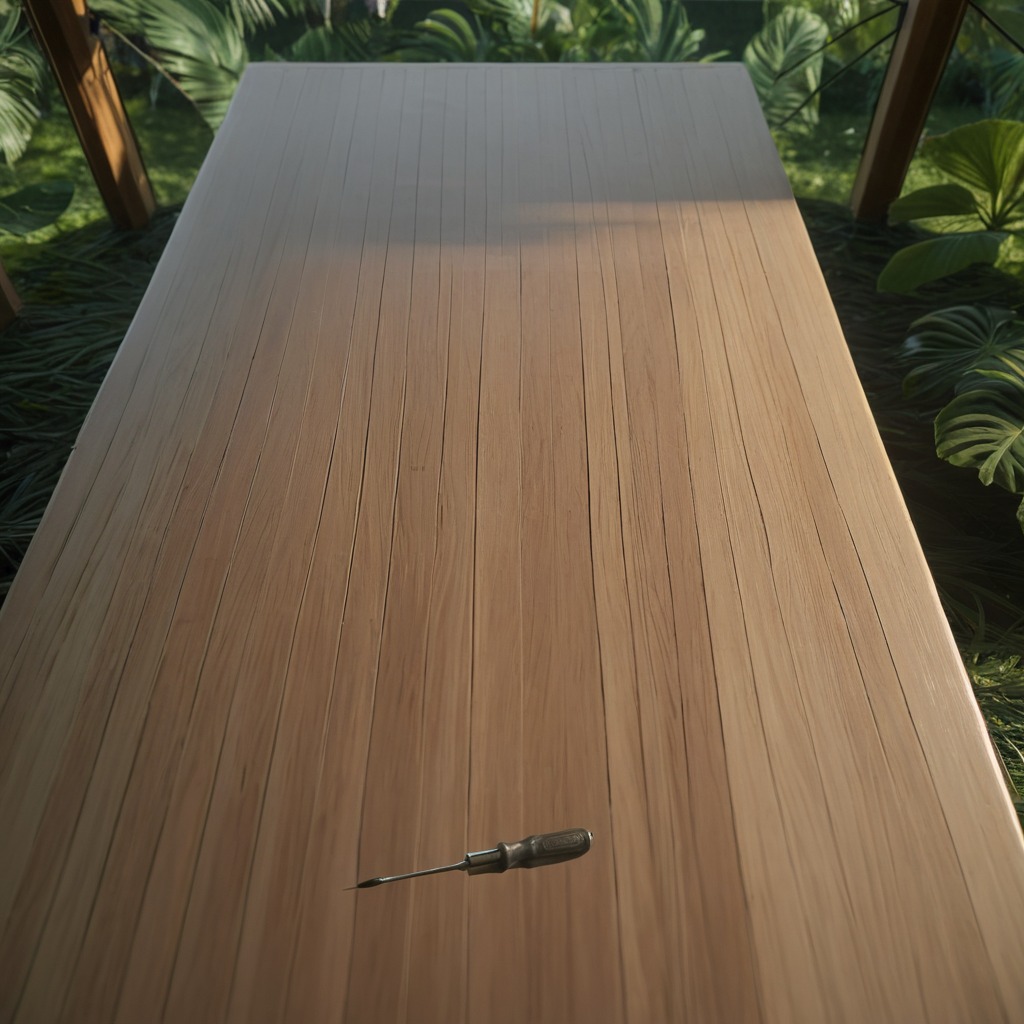
A screwdriver is lying on a wooden table inside a jungle field workshop tent humid ambient light worn but